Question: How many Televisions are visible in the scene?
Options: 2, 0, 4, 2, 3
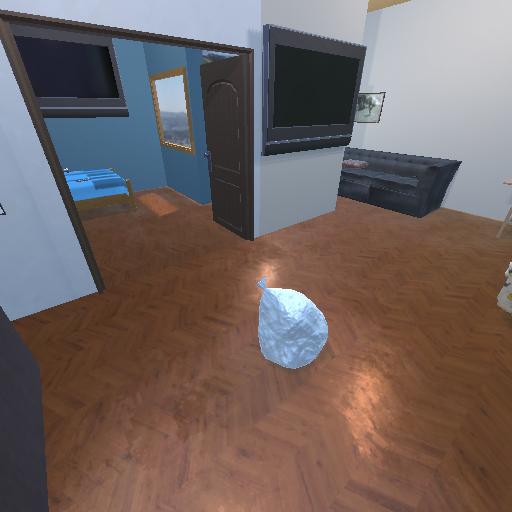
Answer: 2